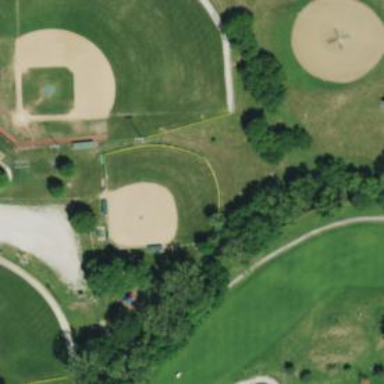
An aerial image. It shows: Baseball pitch for leisure and sports activities.